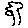
Label: tree